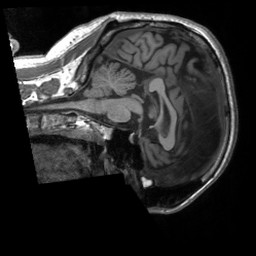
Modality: T1w
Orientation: sagittal
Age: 36
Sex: male
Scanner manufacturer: siemens
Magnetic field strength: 3 T
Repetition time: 2.3 s
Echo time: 0.00232 s